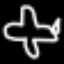
Label: airplane